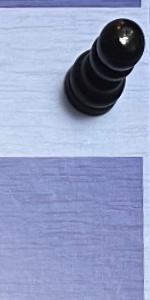
Label: Empty